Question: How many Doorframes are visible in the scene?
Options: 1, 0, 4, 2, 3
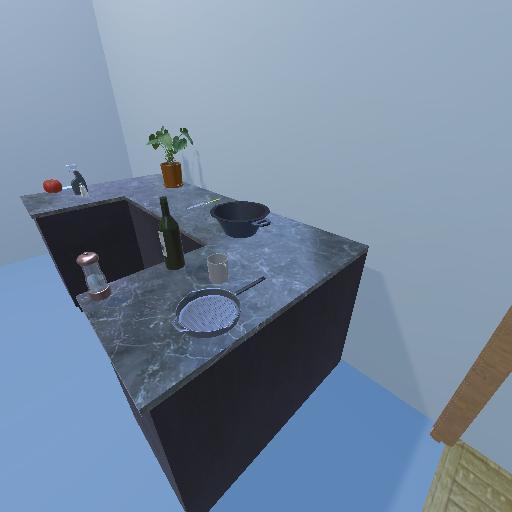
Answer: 1